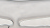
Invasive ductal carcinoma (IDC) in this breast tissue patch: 0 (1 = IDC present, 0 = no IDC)